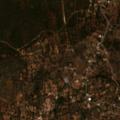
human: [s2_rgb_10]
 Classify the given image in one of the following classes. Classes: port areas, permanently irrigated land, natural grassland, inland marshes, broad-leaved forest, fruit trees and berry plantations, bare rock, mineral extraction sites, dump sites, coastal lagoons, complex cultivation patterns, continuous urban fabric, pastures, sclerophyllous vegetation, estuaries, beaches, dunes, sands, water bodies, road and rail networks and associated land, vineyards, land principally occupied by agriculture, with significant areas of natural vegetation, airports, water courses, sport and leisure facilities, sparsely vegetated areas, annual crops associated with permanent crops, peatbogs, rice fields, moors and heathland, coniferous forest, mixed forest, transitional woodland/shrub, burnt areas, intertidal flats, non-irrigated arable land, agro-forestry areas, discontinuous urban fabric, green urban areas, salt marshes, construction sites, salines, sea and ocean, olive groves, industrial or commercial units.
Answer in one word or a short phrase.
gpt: olive groves, sclerophyllous vegetation